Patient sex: F
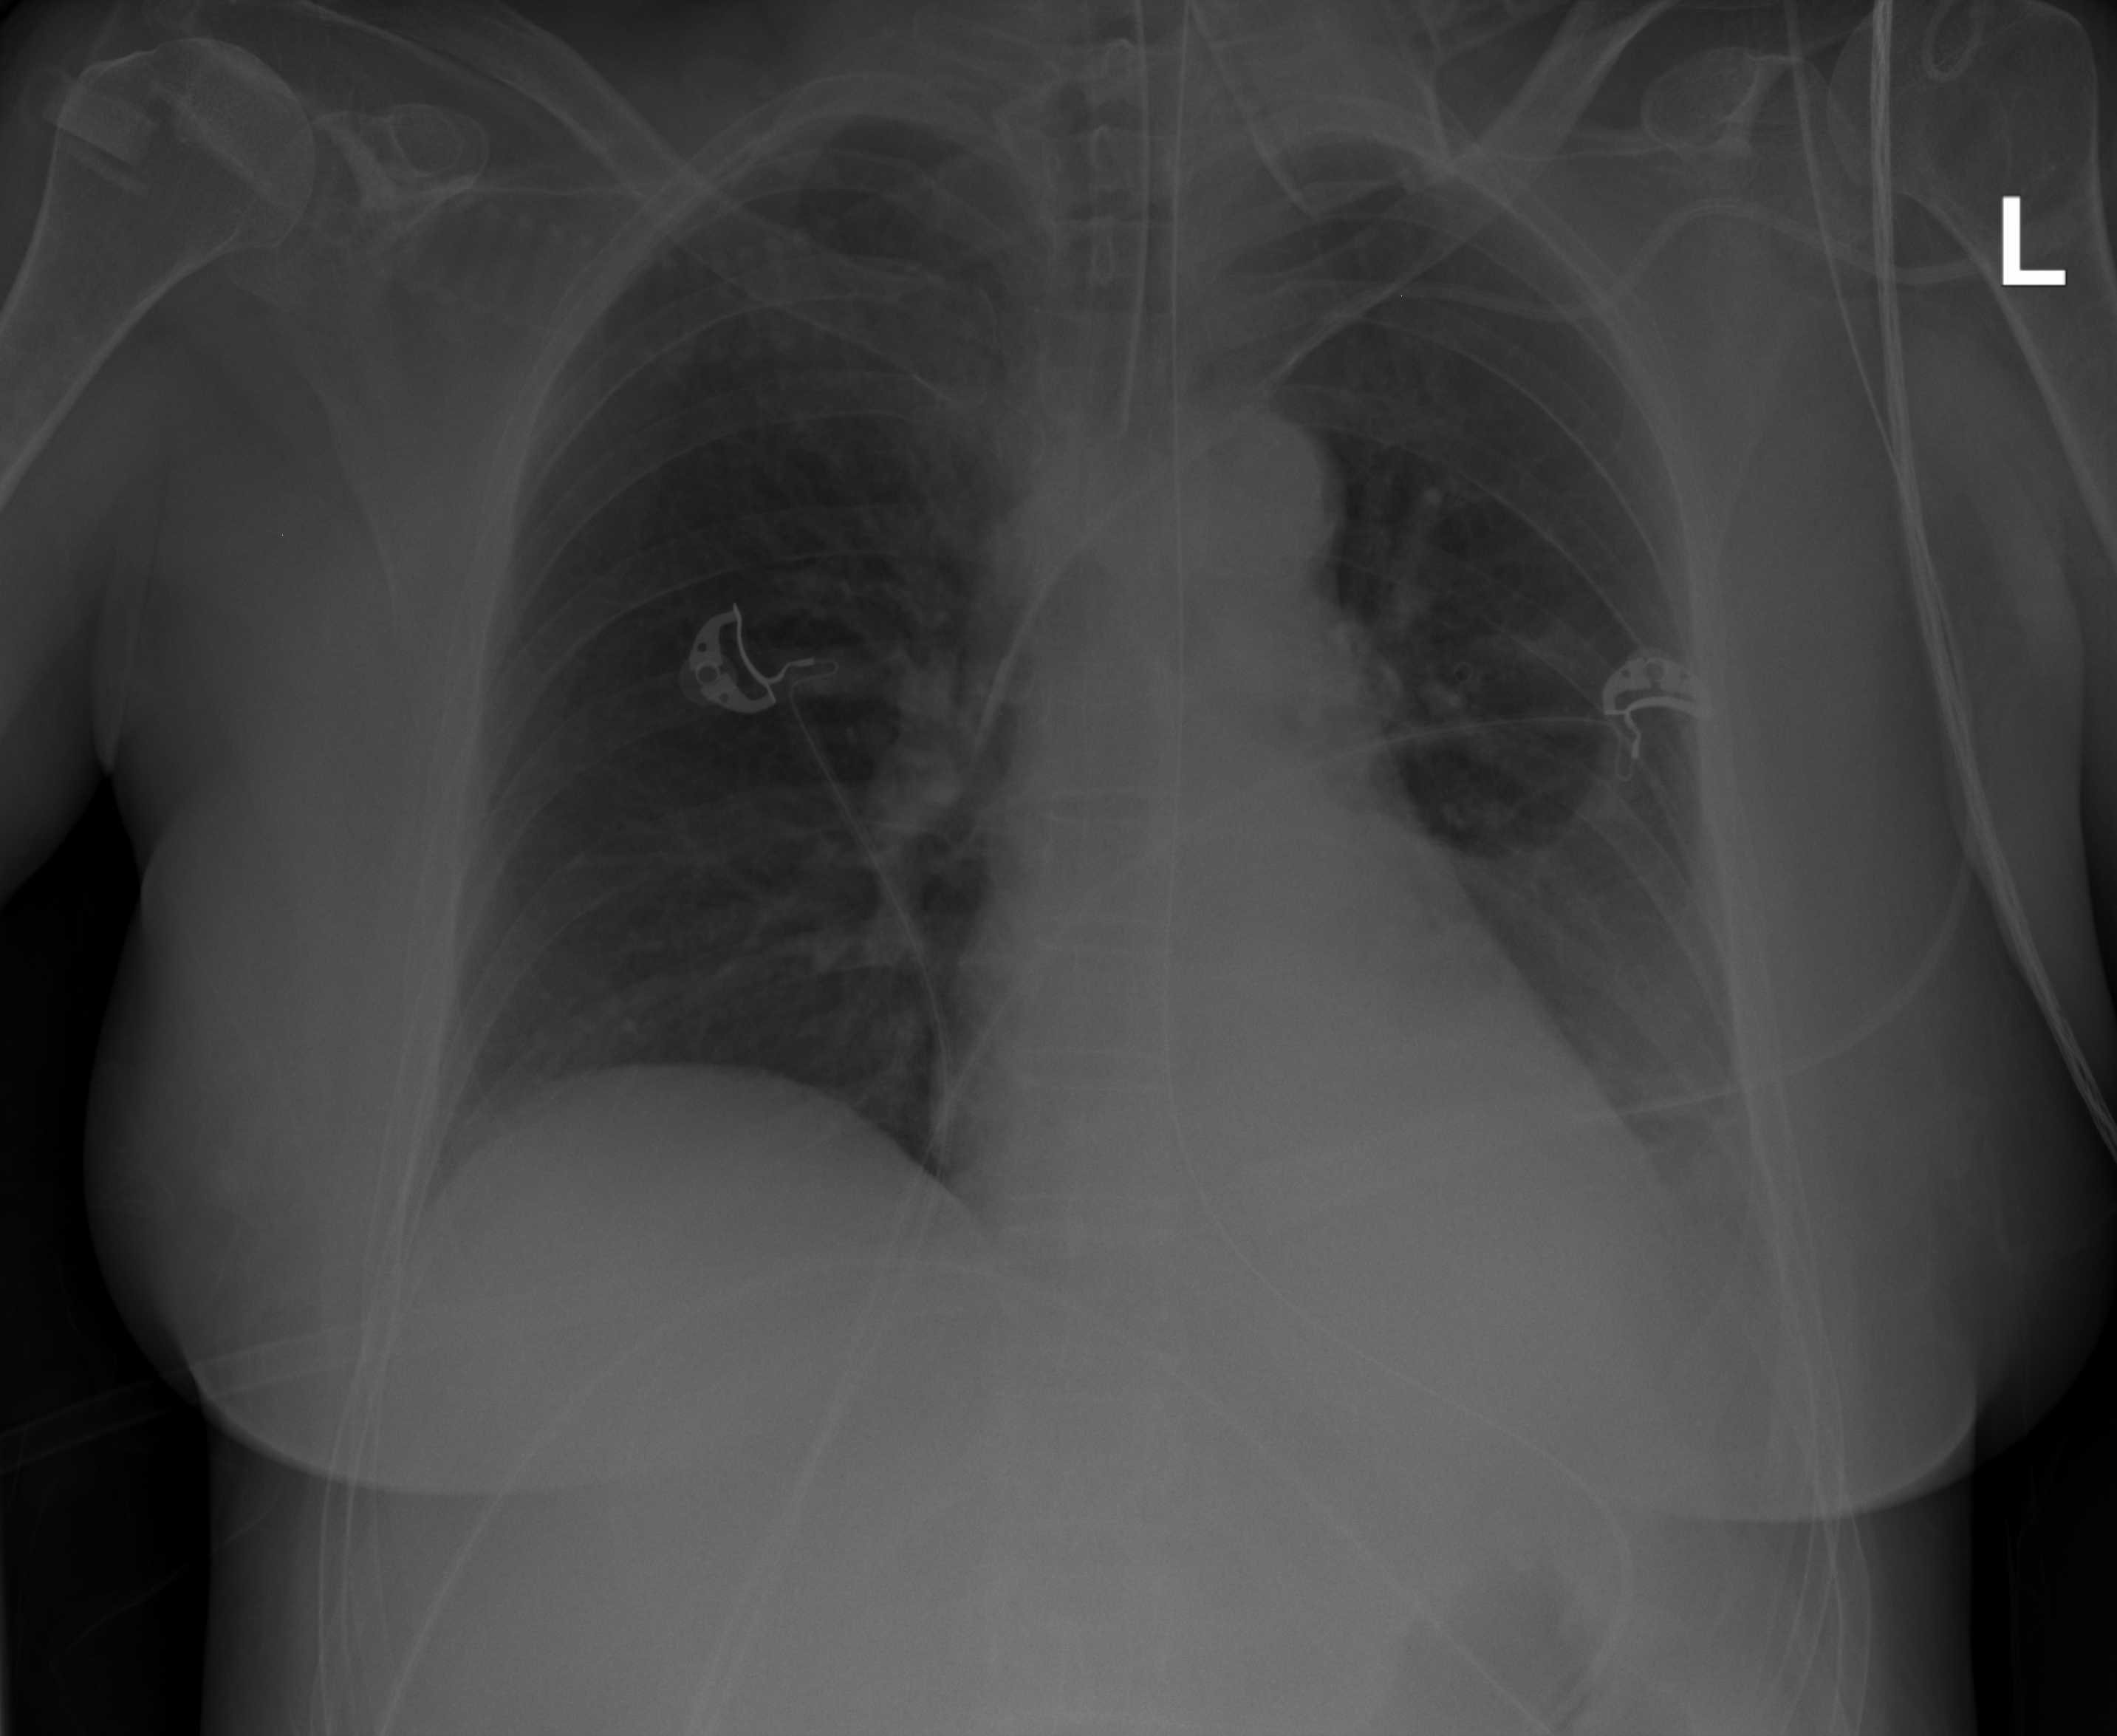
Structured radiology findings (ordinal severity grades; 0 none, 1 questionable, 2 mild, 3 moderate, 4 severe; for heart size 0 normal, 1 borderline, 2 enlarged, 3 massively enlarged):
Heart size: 0
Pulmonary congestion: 0
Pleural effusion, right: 0
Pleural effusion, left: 2
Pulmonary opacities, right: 0
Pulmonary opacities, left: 0
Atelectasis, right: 0
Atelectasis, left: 2